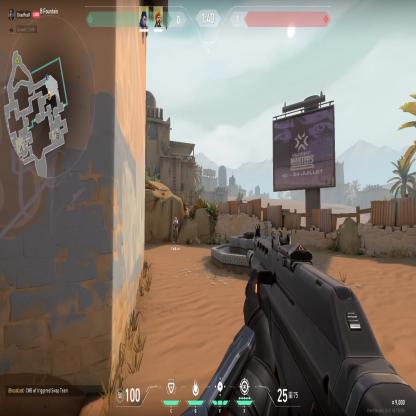
Label: teammate